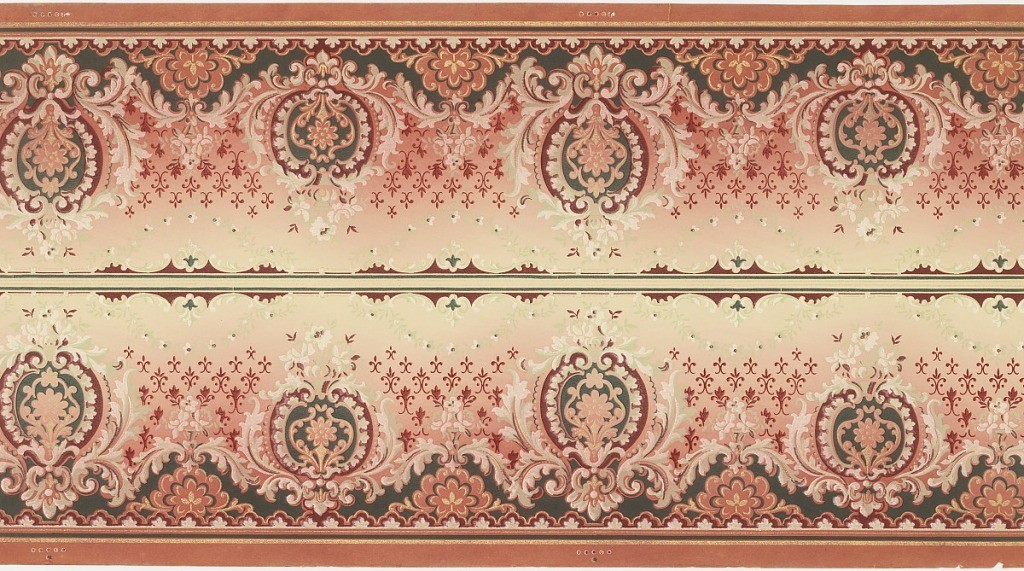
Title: Frieze
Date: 1905–1915
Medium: Machine-printed paper
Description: Printed two borders across the width. Alternating taller and shorter foliate motifs, each containing a floral motif. Petite stylized floral motifs between medallions having effect of trellis work. Faint floral garlands suspend from top. Printed on ground that shades from tan at top to red.